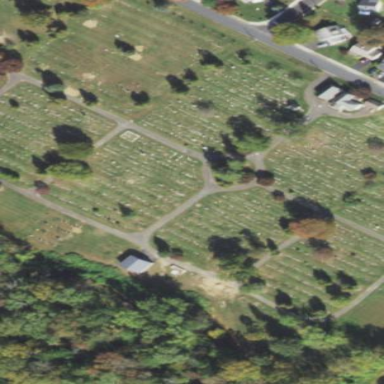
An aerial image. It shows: Cemetery.